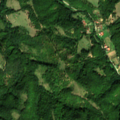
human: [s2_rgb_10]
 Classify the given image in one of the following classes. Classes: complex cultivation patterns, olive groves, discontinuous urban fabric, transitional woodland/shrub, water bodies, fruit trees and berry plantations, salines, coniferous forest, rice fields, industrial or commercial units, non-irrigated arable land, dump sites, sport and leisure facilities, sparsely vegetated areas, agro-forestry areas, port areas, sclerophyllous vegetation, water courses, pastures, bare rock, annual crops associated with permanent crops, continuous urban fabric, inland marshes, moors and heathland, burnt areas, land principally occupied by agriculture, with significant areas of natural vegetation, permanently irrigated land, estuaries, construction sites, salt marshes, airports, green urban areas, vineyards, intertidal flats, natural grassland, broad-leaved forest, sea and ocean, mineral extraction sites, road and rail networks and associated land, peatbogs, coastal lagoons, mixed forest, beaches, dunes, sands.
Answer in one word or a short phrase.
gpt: complex cultivation patterns, land principally occupied by agriculture, with significant areas of natural vegetation, broad-leaved forest, transitional woodland/shrub